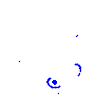
Particle: pion